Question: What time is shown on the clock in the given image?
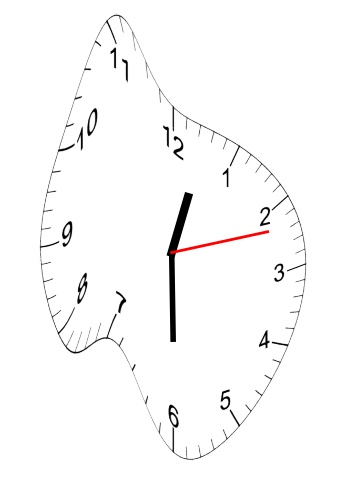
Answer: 12:30:12